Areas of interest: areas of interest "Park Square"
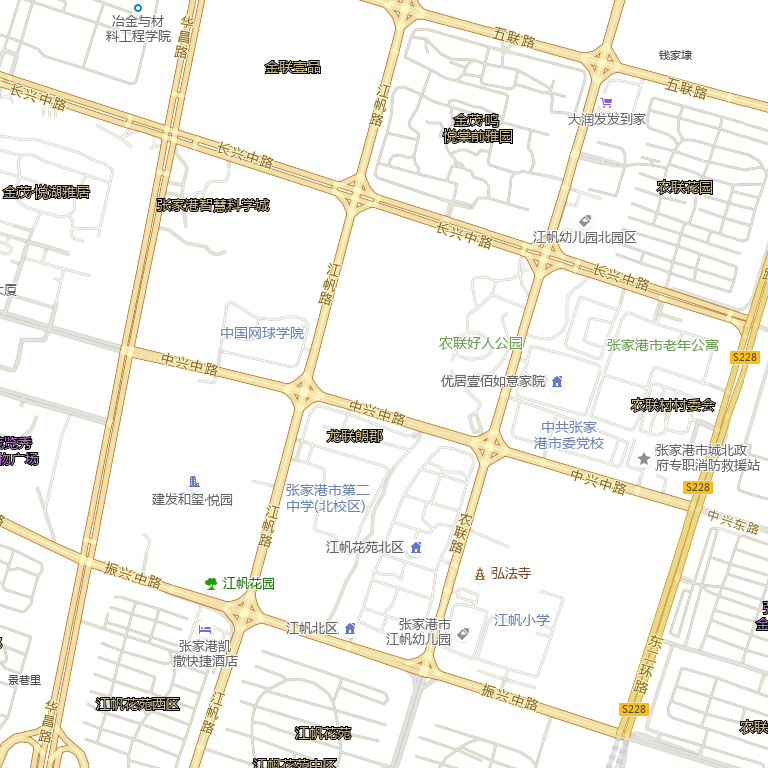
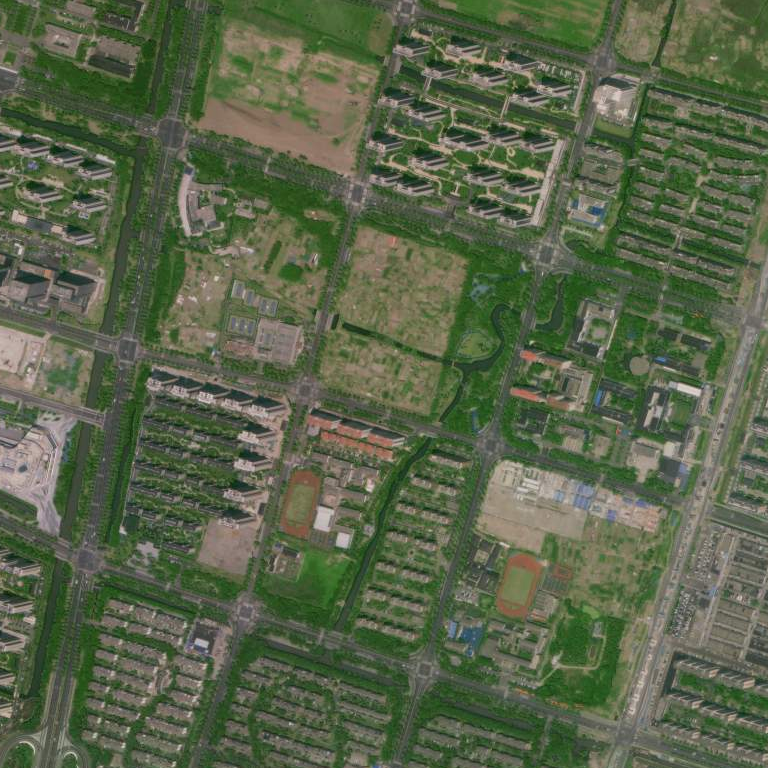